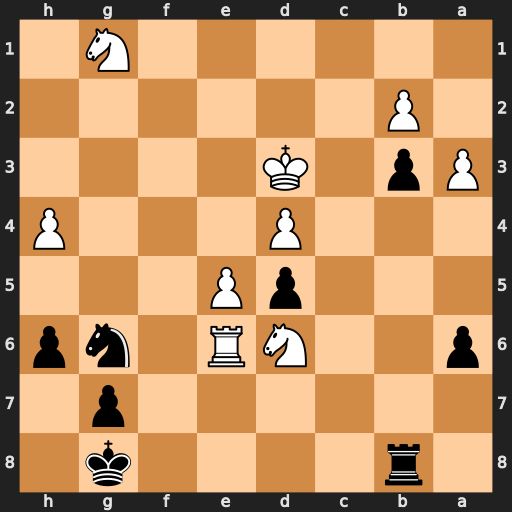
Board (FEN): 1r4k1/6p1/p2NR1np/3pP3/3P3P/Pp1K4/1P6/6N1
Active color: b
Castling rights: -
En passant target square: -
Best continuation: Nf4+ Ke3 Nxe6